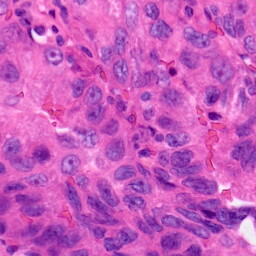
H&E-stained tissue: Lung